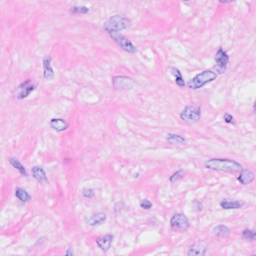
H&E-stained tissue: Breast